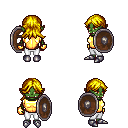
a pixel art fantasy rpg character, female body template, orc, green skin, gold chest armor, white pants, blonde loose hair, gold gloves, metal boots, shield, four views (front, back, left, right), 2x2 character sprite sheet, small pixel art, hard edges, no anti-aliasing